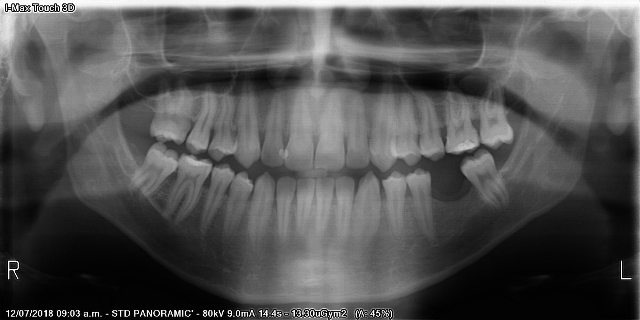
adult